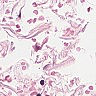
Metastatic tissue present: no